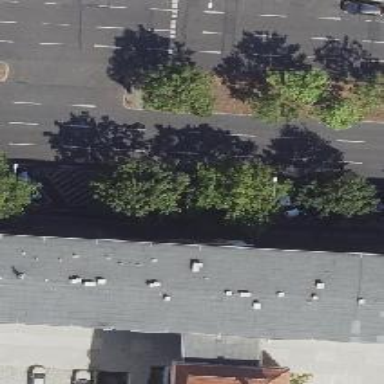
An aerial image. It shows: Secondary road with asphalt surface. There is cycle track on the right and parking available on the street side.